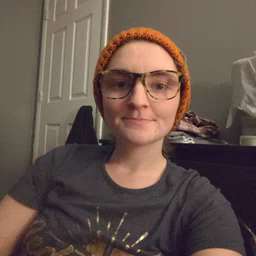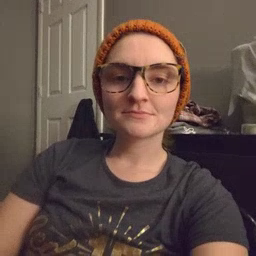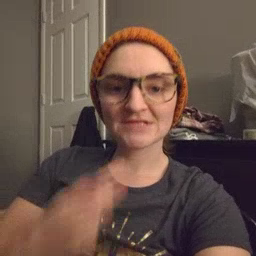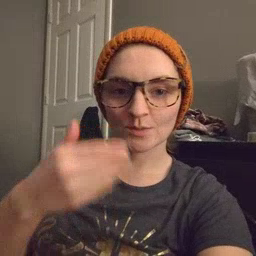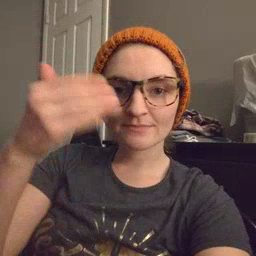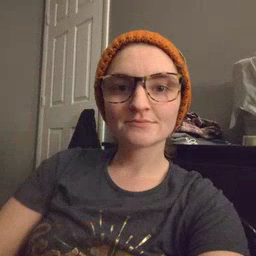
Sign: glasswindow